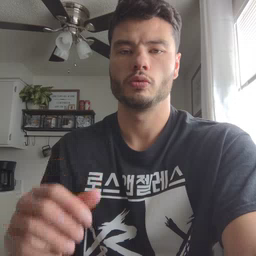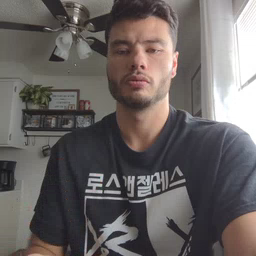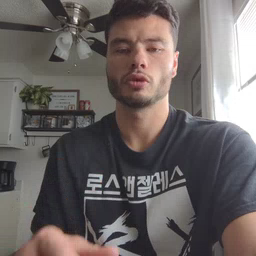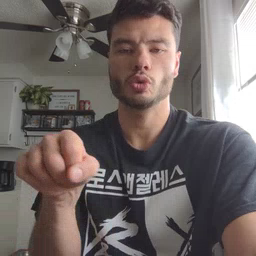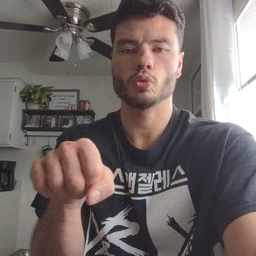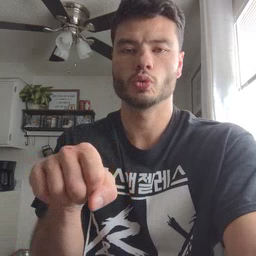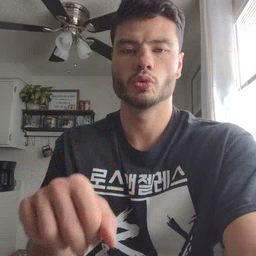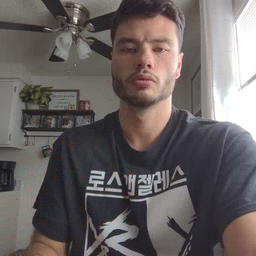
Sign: shoe